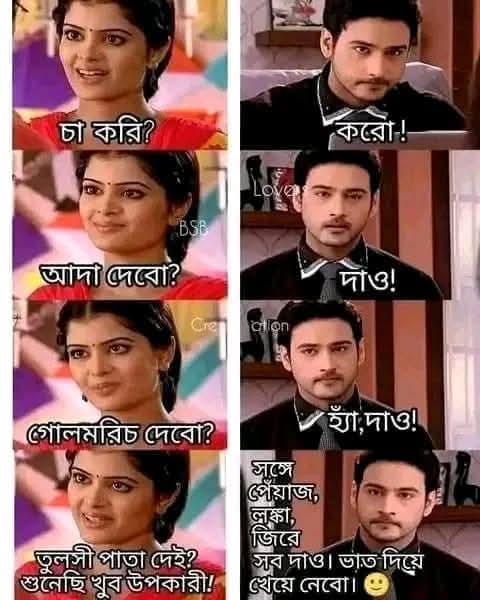
Text: চা করি?
করো!
আদা দেবো?
দাও!
গোলমরিচ দেবো?
হ্যাঁ, দাও!
তুলসী পাতা দেই? শুনেছি খুব উপকারী!
সঙ্গে পেঁয়াজ, লঙ্কা, জিরে সব দাও। ভাত দিয়ে খেয়ে নেবো।
Label: Non Hate